Question: I have a vector [-1 1 -4 9 7] stored in a constants block. I also have signal which contains a scalar which is determined from other parts of my Simulink code. Let's call that scalar, 'n'. How do I extract the n'th element of my vector?
Example:

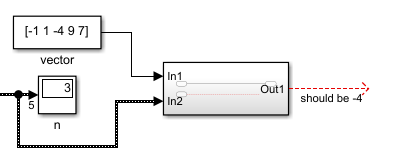
Answer: The easy solution I can think of is making a custom block and just adding a <URL> to it.